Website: apple
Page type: billing-address
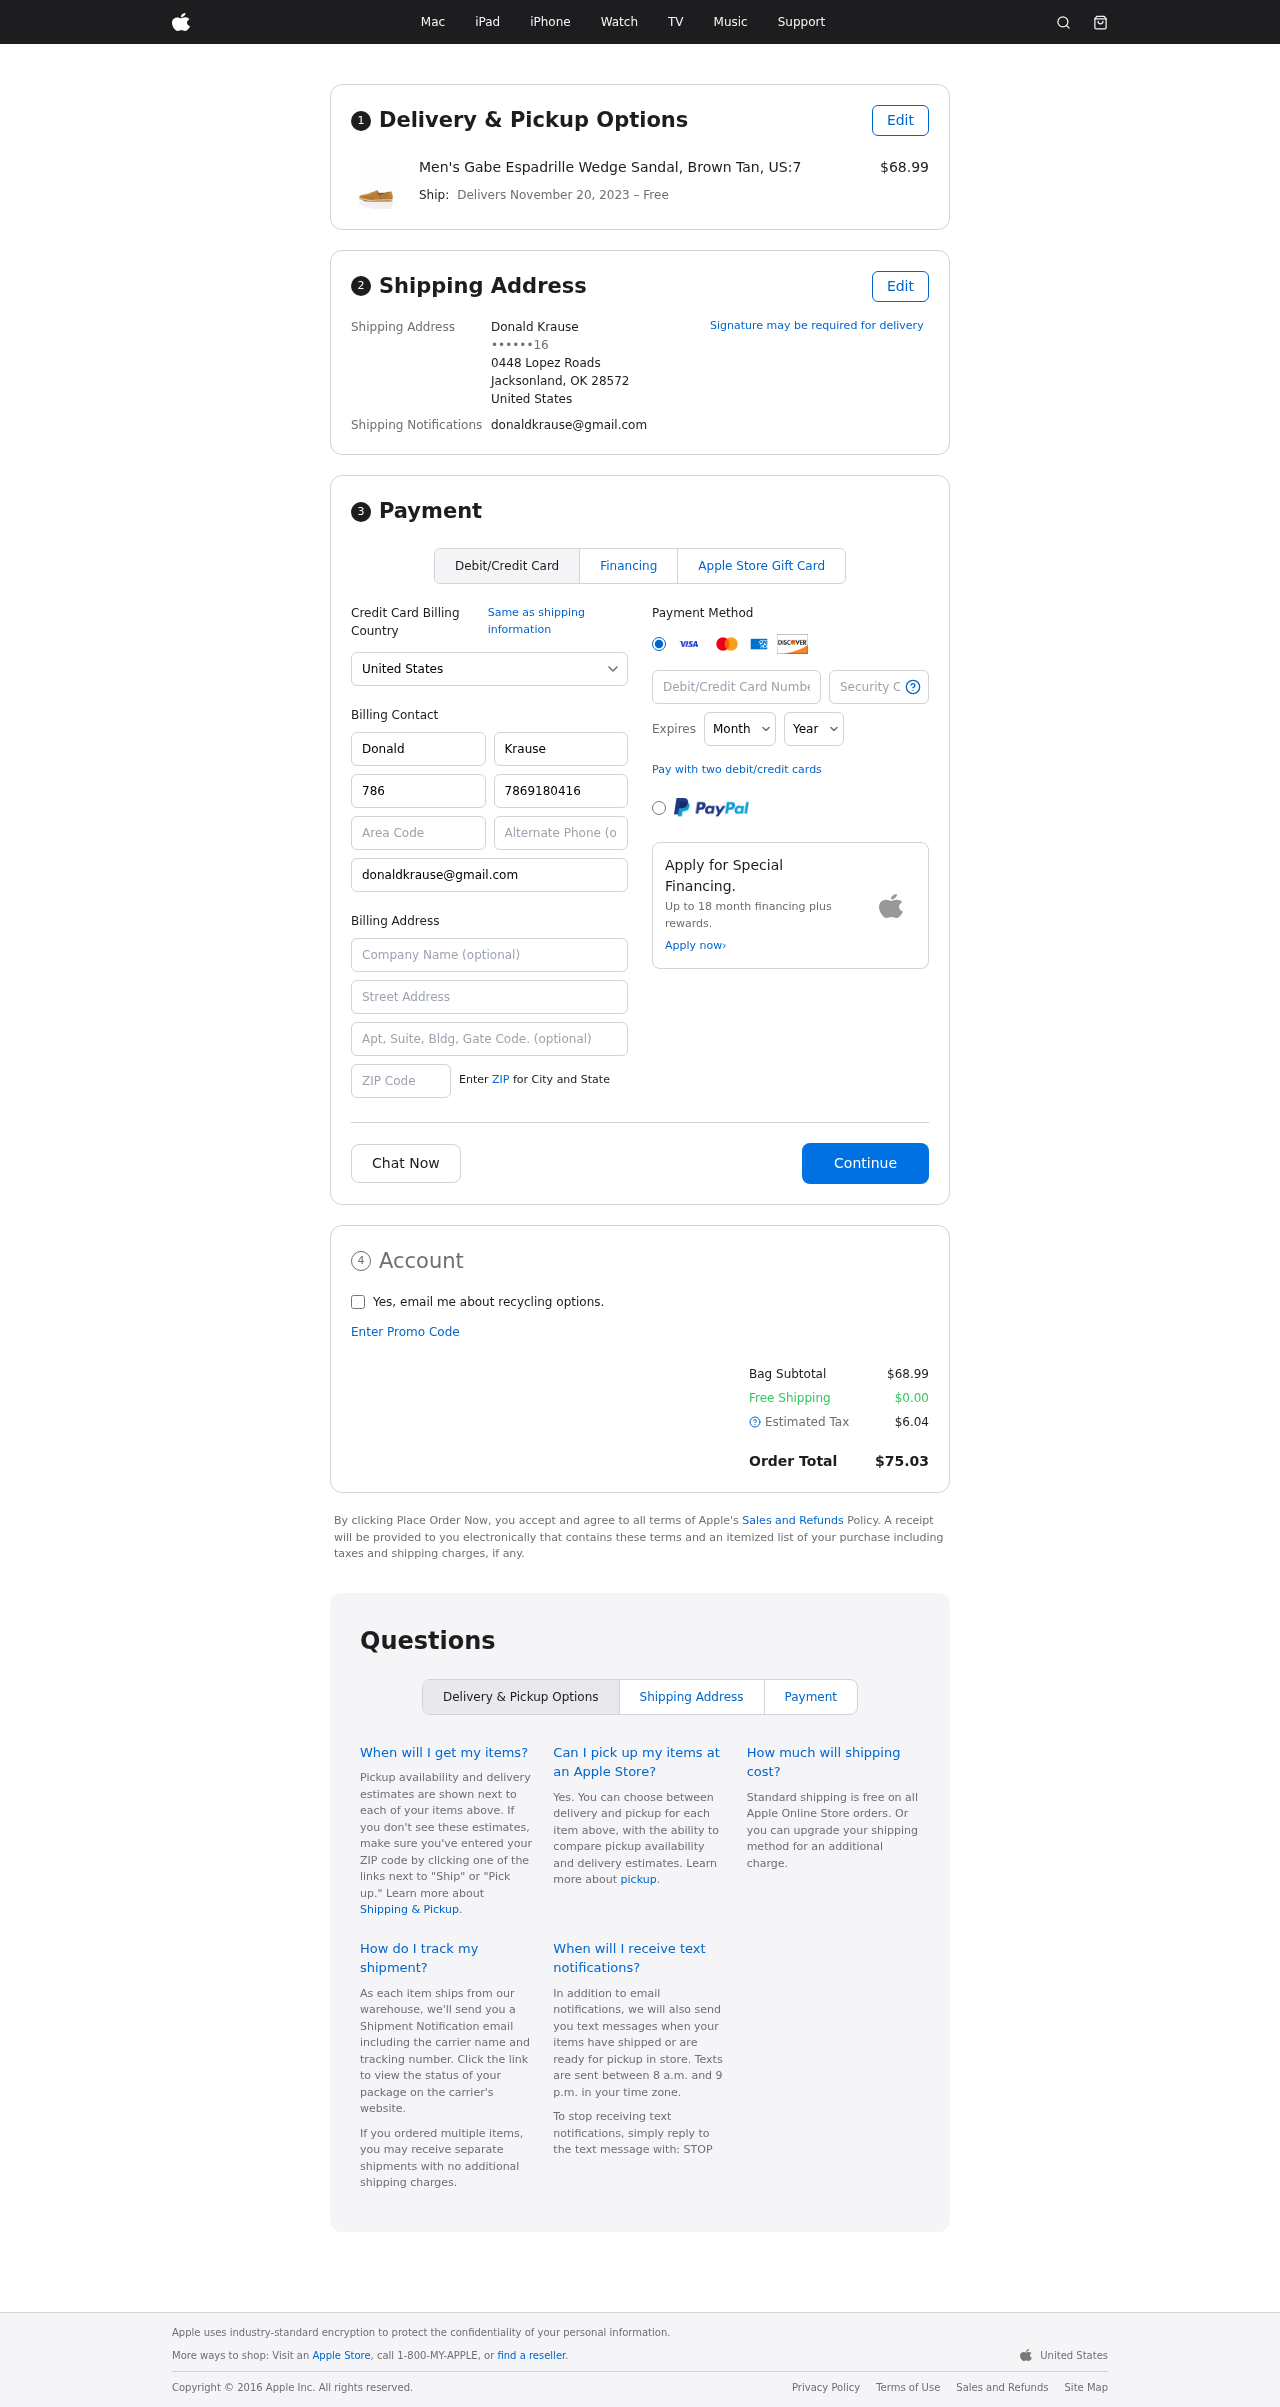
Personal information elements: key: PII_CARD_CVV
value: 576
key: PII_CARD_EXPIRY_MONTH
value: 09
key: PII_CARD_EXPIRY_YEAR
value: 27
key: PII_CARD_NUMBER
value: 6590 3476 9612 3106
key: PII_CITY_STATE_ZIP
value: Jacksonland, OK 28572
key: PII_COUNTRY
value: United States
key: PII_EMAIL
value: donaldkrause@gmail.com
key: PII_FULLNAME
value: Donald Krause
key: PII_STREET
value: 0448 Lopez Roads
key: PII_PHONE_MASKED
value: ••••••16
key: PII_BILLING_FIRSTNAME
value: Donald
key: PII_BILLING_LASTNAME
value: Krause
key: PII_BILLING_PHONE_AREA
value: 786
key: PII_BILLING_PHONE
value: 7869180416
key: PII_BILLING_EMAIL
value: donaldkrause@gmail.com
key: PII_BILLING_STREET
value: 0448 Lopez Roads
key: PII_BILLING_POSTCODE
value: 28572
Product elements: key: PRODUCT1_NAME
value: Men's Gabe Espadrille Wedge Sandal, Brown Tan, US:7
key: PRODUCT1_PRICE
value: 68.99
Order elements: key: ORDER_DELIVERY_DATE
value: November 20, 2023
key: ORDER_SUBTOTAL
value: $68.99
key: ORDER_SHIPPING_COST
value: $0.00
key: ORDER_TAX
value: $6.04
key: ORDER_TOTAL
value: $75.03